Question: I'm working my way through the Swift table demos, and all of them seem have this same error message under 6.0.1. Not sure how to tackle this:

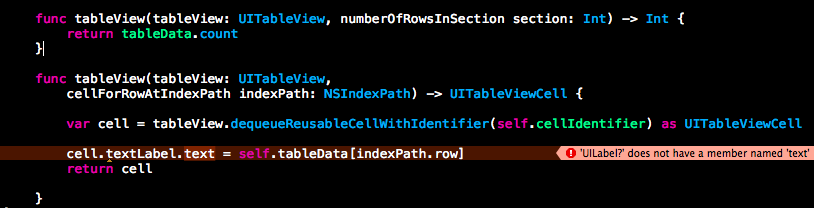
Answer: try this:
'''
cell.textLabel!.text = self.tableData[indexPath.row]
'''
And read this article about optionals here: <URL>
Update:
A better approach is now to use:
'''
cell.textLabel?.text = self.tableData[indexPath.row]
'''